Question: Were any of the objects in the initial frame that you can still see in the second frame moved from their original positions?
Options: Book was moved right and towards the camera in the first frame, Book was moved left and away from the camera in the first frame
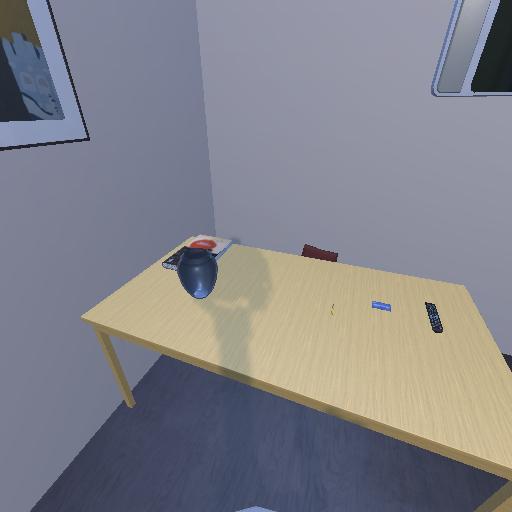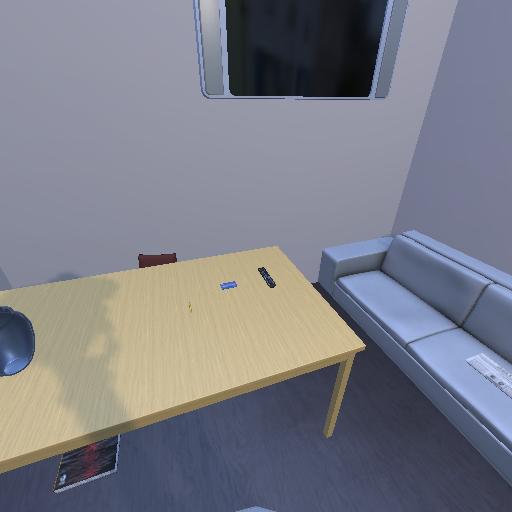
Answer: Book was moved right and towards the camera in the first frame